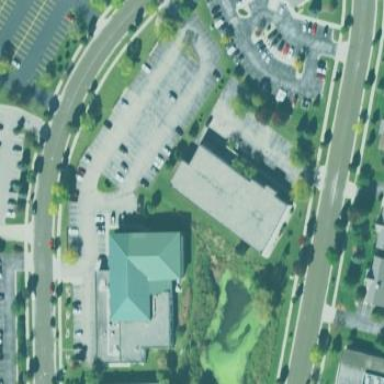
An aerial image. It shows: Commercial building.